Field crop: tomato
Growth stage: 1
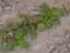
Species: portulaca